Question: I'm learning ASP.NET MVC and I've encountered a problem in my practice project (MVC Music Store). I have made a partial view to search for an artist. I expect the partial view to take no arguments and work on its own.
Partial view in the right half part

I have a view specific model for the Artist Search Partial View. The model is as follows:
'''
public class ArtistSearch
{
public string SearchString { get; set; }
public List<Artist> SearchResult { get; set; }
public ArtistSearch()
{
SearchResult=new List<Artist>();
}
}
'''
Controller code is as follows:
'''
public ActionResult Search(string query)
{
ArtistSearch asResult = new ArtistSearch();
if (query != null)
{
var temp = from a in db.Artists
where a.Name.Contains(query)
select a;
asResult.SearchResult = temp.ToList();
asResult.SearchString = query;
}
return PartialView(asResult);
}
'''
The Partial View is as follows:
'''
@model MvcMusicStore.Models.ArtistSearch
<div class="big-search-box">
<form action="@Url.Action("Search","Artist")" method="post" role="form">
<div class="input-group">
@Html.TextBox("query", @Model.SearchString, new { @class = "form-control nrb input-lg", placeholder = "Input your search query..." })
<div class="input-group-btn">
<input type="submit" name="Send" value="Search" class="btn btn-primary btn-iconed btn-lg" />
</div>
</div>
</form>
</div>
<div class="big-search-result-info clearfix">
<div class="pull-left">Showing results for <strong>@Model.SearchString</strong>.</div>
<div class="pull-right"><strong>@Model.SearchResult.Count</strong> artist(s) found.</div>
</div>
<table>
@foreach (var item in @Model.SearchResult)
{
<tr>
<td>
@Html.DisplayFor(modelItem => item.Name)
</td>
<td>
<a href="@item.Id" >
<img src=@item.PhotoURL alt=@item.Name style="width:100px;height:70px;">
</a>
</td>
</tr>
}
</table>
'''
I wish to place this partial view anywhere on the site. Lets say i placed it(using RenderAction) on Artist/Index Controllers View page.
The simple functionality that I'm trying to achieve is that when i click on search it should self update the partial view with search results. Right now it is transferring me to Artist/Search page.
Thanks for the patience.
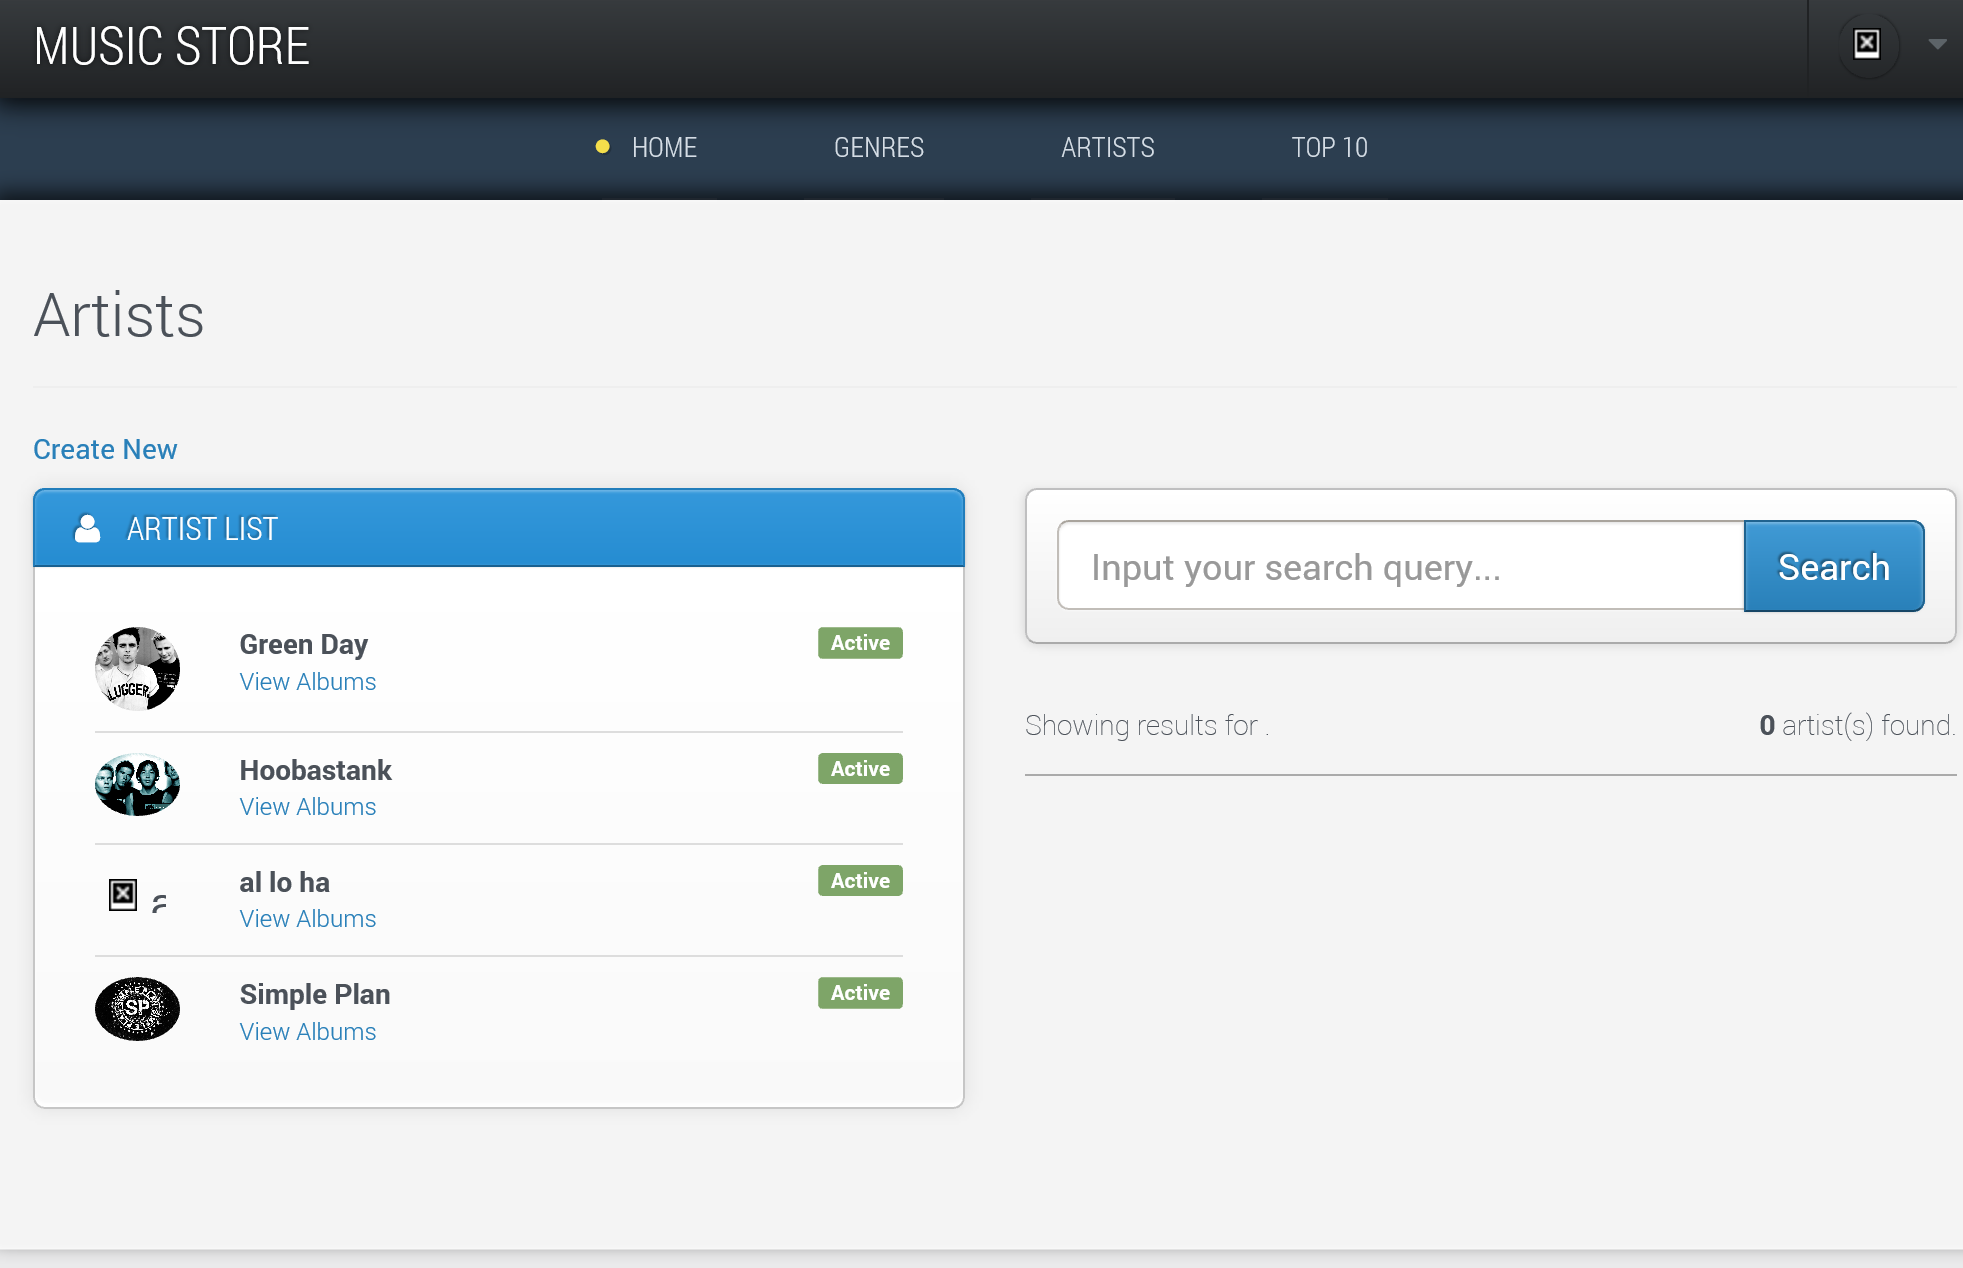
Answer: Try to use Ajax.BeginForm, below is an example:
'''
public ActionResult Search(string query)
{
ArtistSearch asResult = new ArtistSearch();
if (query != null)
{
var temp = from a in db.Artists
where a.Name.Contains(query)
select a;
asResult.SearchResult = temp.ToList();
asResult.SearchString = query;
}
return PartialView("MyParitalView",asResult);
}
'''
'''
<script src="~/Scripts/jquery-1.10.2.min.js"></script>
<script src="~/Scripts/jquery.unobtrusive-ajax.js"></script>
@using (Ajax.BeginForm("Search", "Home", new AjaxOptions { UpdateTargetId = "result" }))
{
<div class="input-group">
@Html.TextBox("query", @Model.SearchString, new { @class = "form-control nrb input-lg", placeholder = "Input your search query..." })
<div class="input-group-btn">
<input type="submit" name="Send" value="Search" class="btn btn-primary btn-iconed btn-lg" />
</div>
</div>
}
<div id="result"></div>
'''
'''
@model MvcMusicStore.Models.ArtistSearch
<div class="big-search-result-info clearfix">
<div class="pull-left">Showing results for <strong>@Model.SearchString</strong>.</div>
<div class="pull-right"><strong>@Model.SearchResult.Count</strong> artist(s) found.</div>
</div>
<table>
@foreach (var item in @Model.SearchResult)
{
<tr>
<td>
@Html.DisplayFor(modelItem => item.Name)
</td>
<td>
<a href="@item.Id">
<img src=@item.PhotoURL alt=@item.Name style="width:100px;height:70px;">
</a>
</td>
</tr>
}
</table>
'''